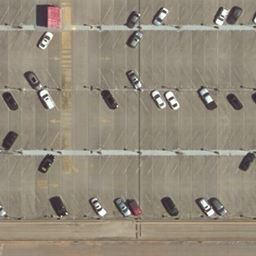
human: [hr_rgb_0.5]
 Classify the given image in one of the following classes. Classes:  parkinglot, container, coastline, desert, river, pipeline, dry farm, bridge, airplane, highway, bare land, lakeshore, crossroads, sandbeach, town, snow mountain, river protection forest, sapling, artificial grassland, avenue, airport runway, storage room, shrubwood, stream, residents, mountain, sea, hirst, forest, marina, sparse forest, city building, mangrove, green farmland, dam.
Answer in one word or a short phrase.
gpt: parkinglot